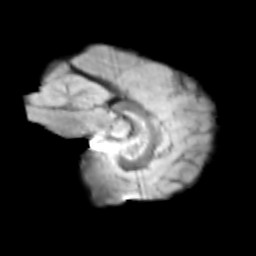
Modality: T2w
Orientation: sagittal
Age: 14
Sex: female
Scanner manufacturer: siemens
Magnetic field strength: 3 T
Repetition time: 3.8 s
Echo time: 0.07 s